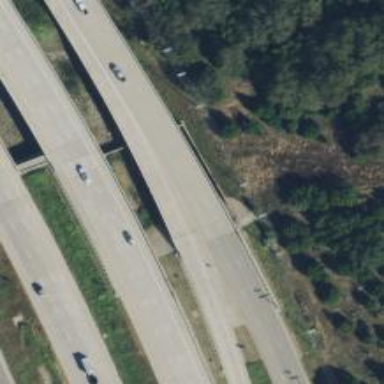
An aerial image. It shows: There is secondary road bridge with frontage road.